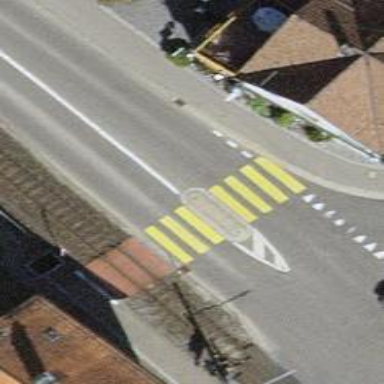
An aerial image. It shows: Uncontrolled zebra crossing with central island. The crossing is marked with zebra stripes.